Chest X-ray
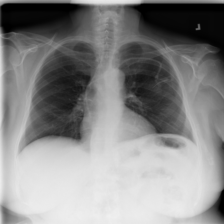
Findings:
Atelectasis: negative
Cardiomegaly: negative
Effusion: negative
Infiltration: negative
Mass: negative
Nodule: negative
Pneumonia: negative
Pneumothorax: negative
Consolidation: negative
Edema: negative
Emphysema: negative
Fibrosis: negative
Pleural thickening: negative
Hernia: negative